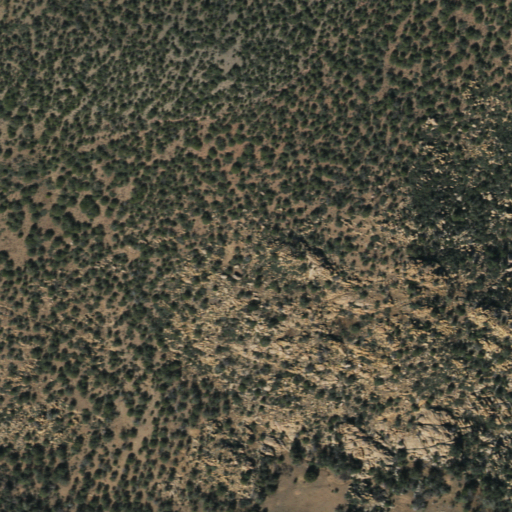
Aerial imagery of cliff(s) in Arizona named Owl Rocks containing shrub and evergreen forest